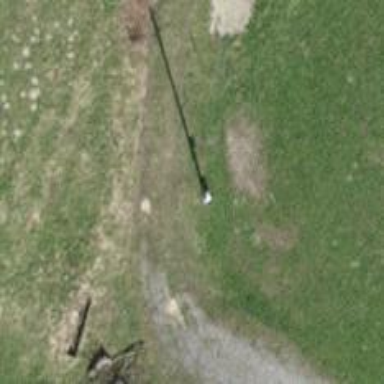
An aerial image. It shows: Minor power line.